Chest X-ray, PA view. Patient: 56 years old, sex M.
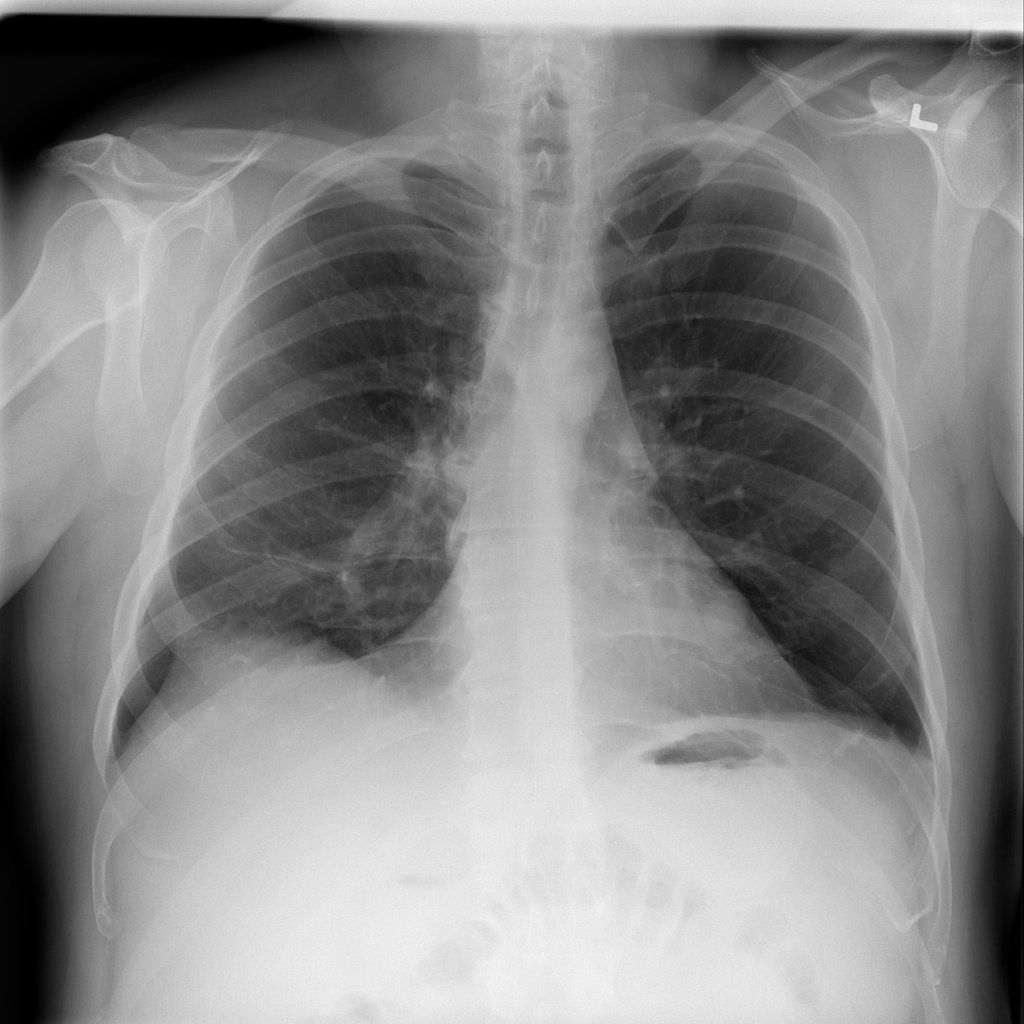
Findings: Mass